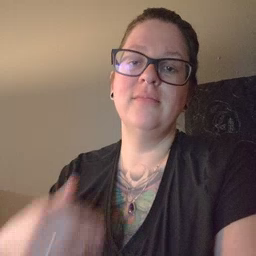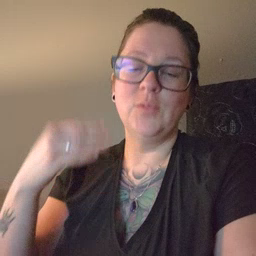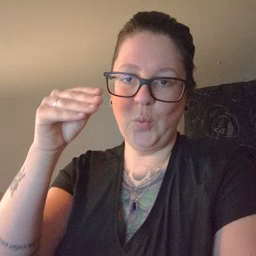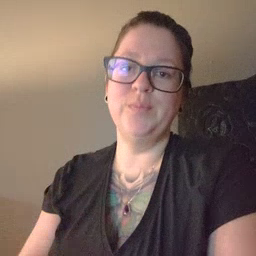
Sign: store